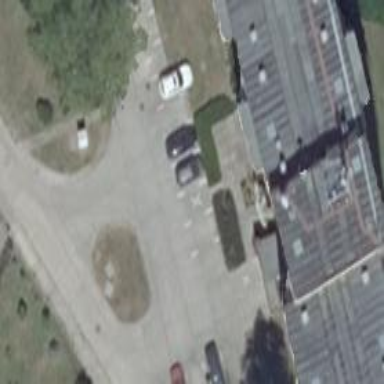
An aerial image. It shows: Residential building.